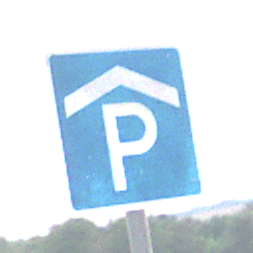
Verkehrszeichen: Parkhaus
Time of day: SunriseSunset
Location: Outdoor (Nature)
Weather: PartlyCloudy
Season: NotSpecified
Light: Natural